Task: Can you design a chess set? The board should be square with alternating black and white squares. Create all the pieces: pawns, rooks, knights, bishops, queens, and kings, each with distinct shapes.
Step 4945:
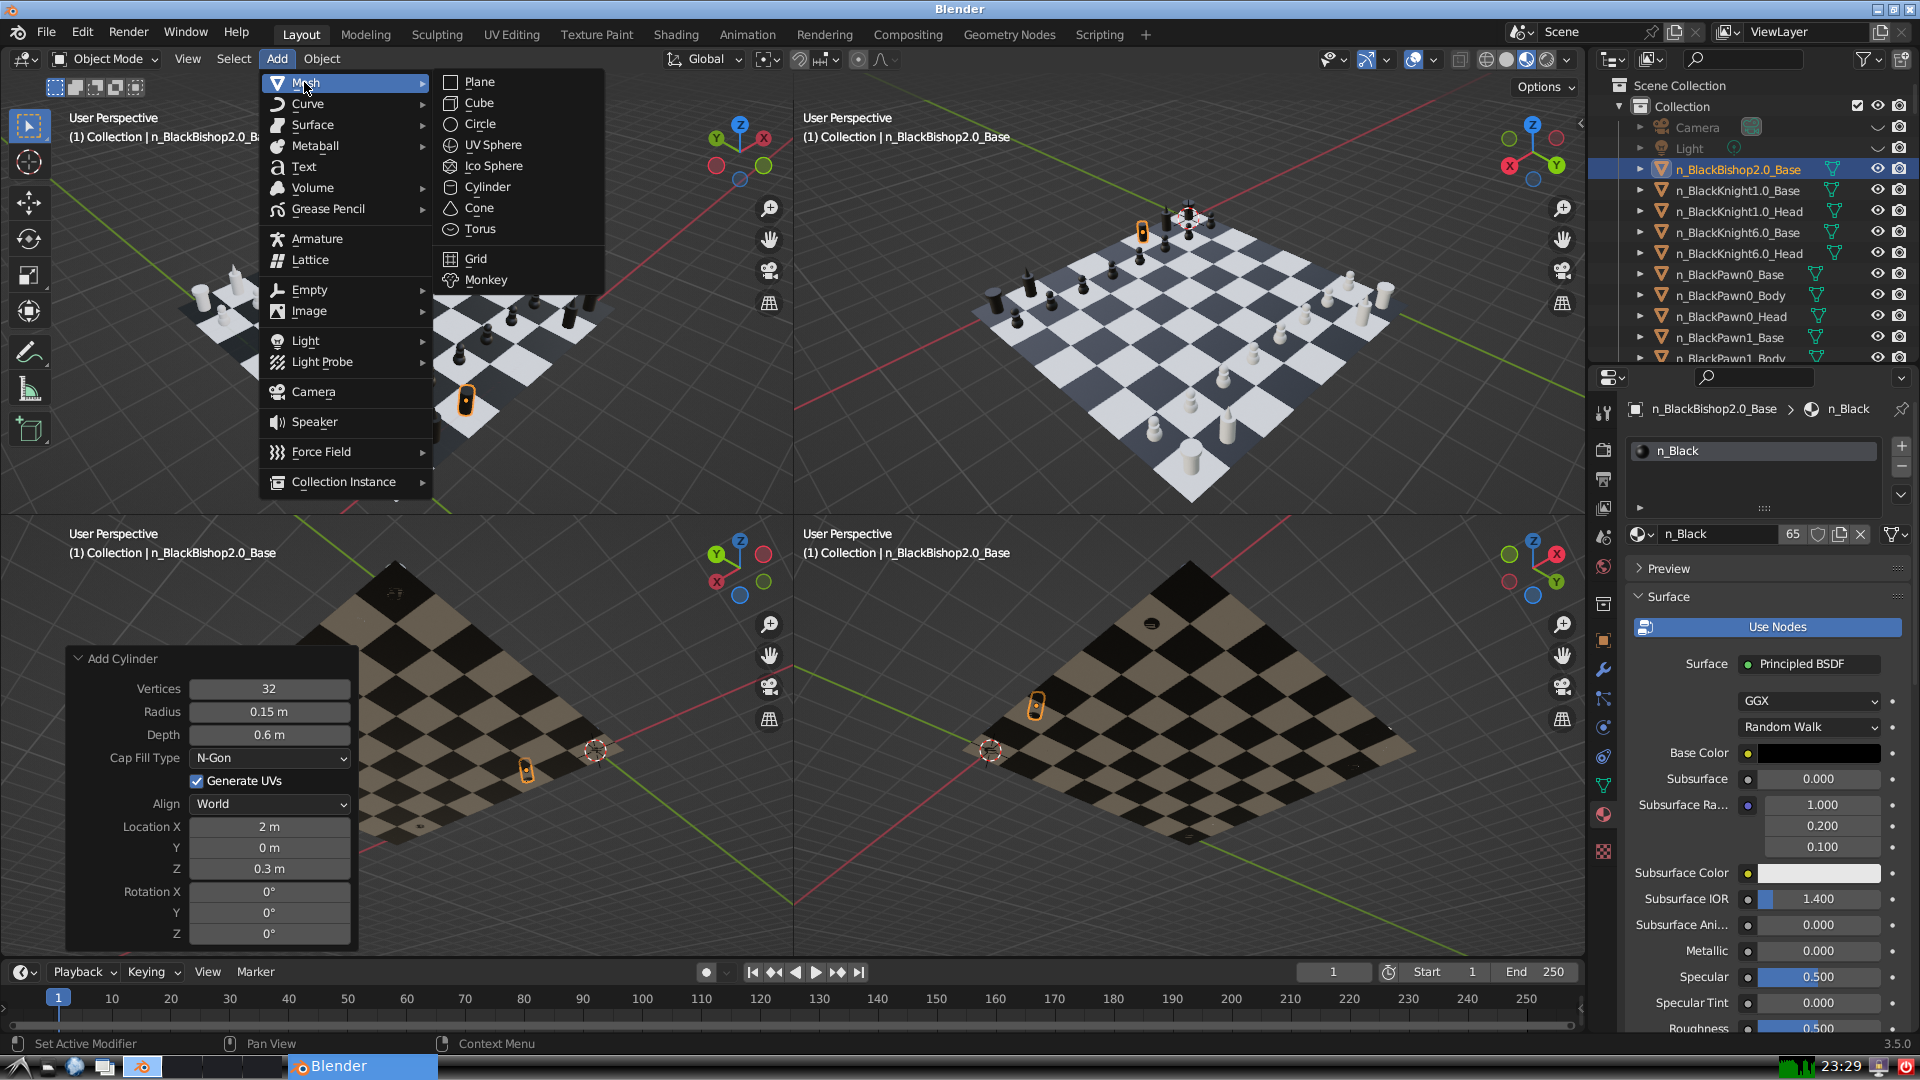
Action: {"mouse_move": [499, 144]}